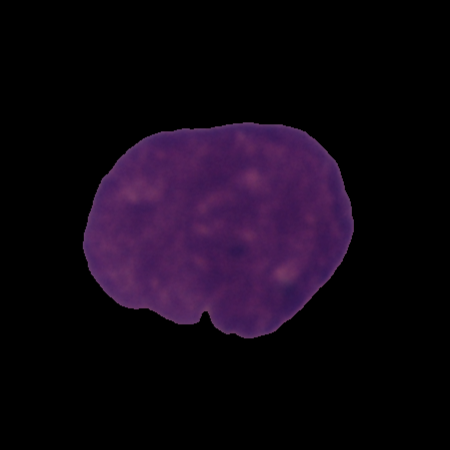
Label: cancer